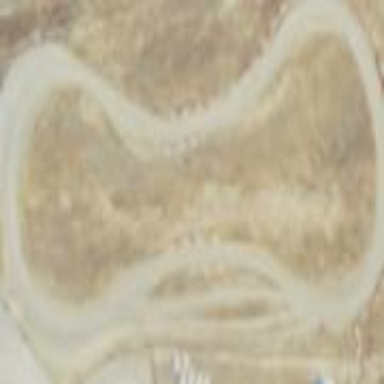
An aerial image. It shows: Unpaved raceway.